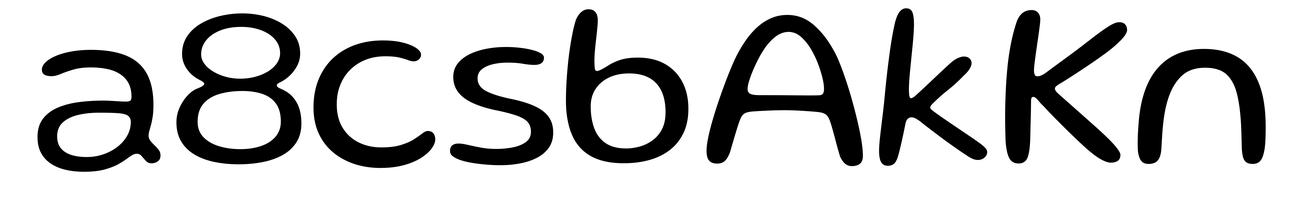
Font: Gluten_Light